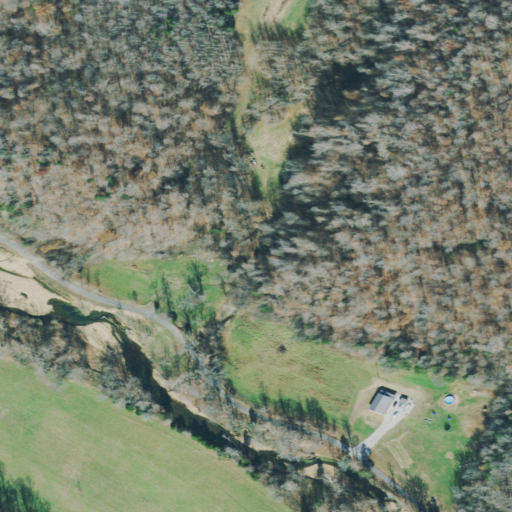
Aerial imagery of valley in Tennessee named Campground Hollow containing deciduous forest, pasture, open development, mixed forest, and low intensity development